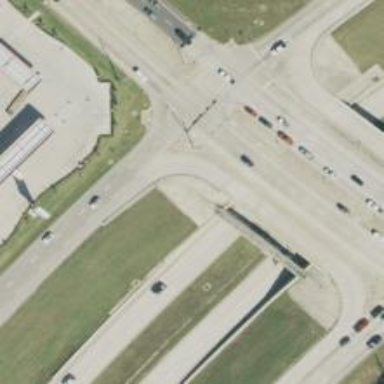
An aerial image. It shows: Secondary link road with bridge.